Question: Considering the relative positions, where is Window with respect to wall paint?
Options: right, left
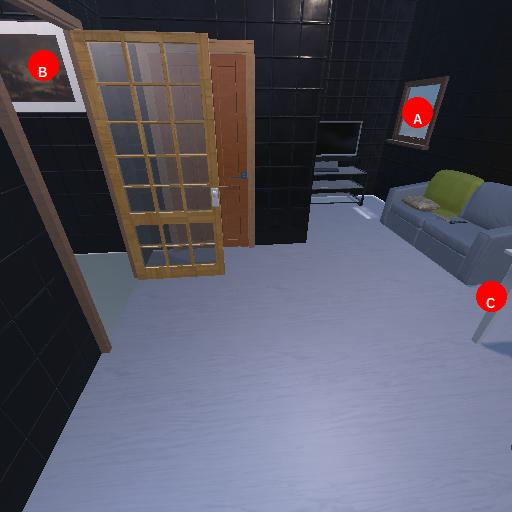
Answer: right